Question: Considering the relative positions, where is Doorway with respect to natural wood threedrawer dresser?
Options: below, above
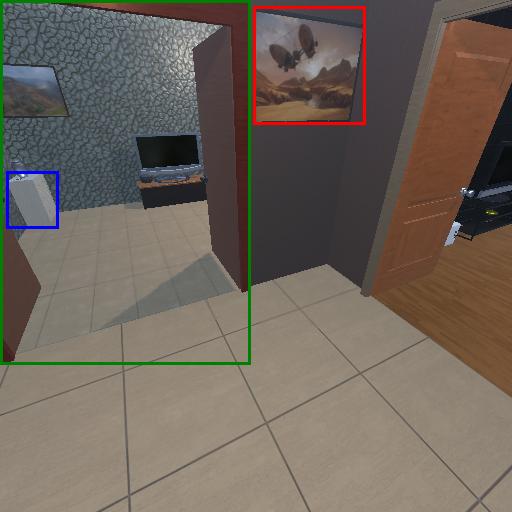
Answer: below